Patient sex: M
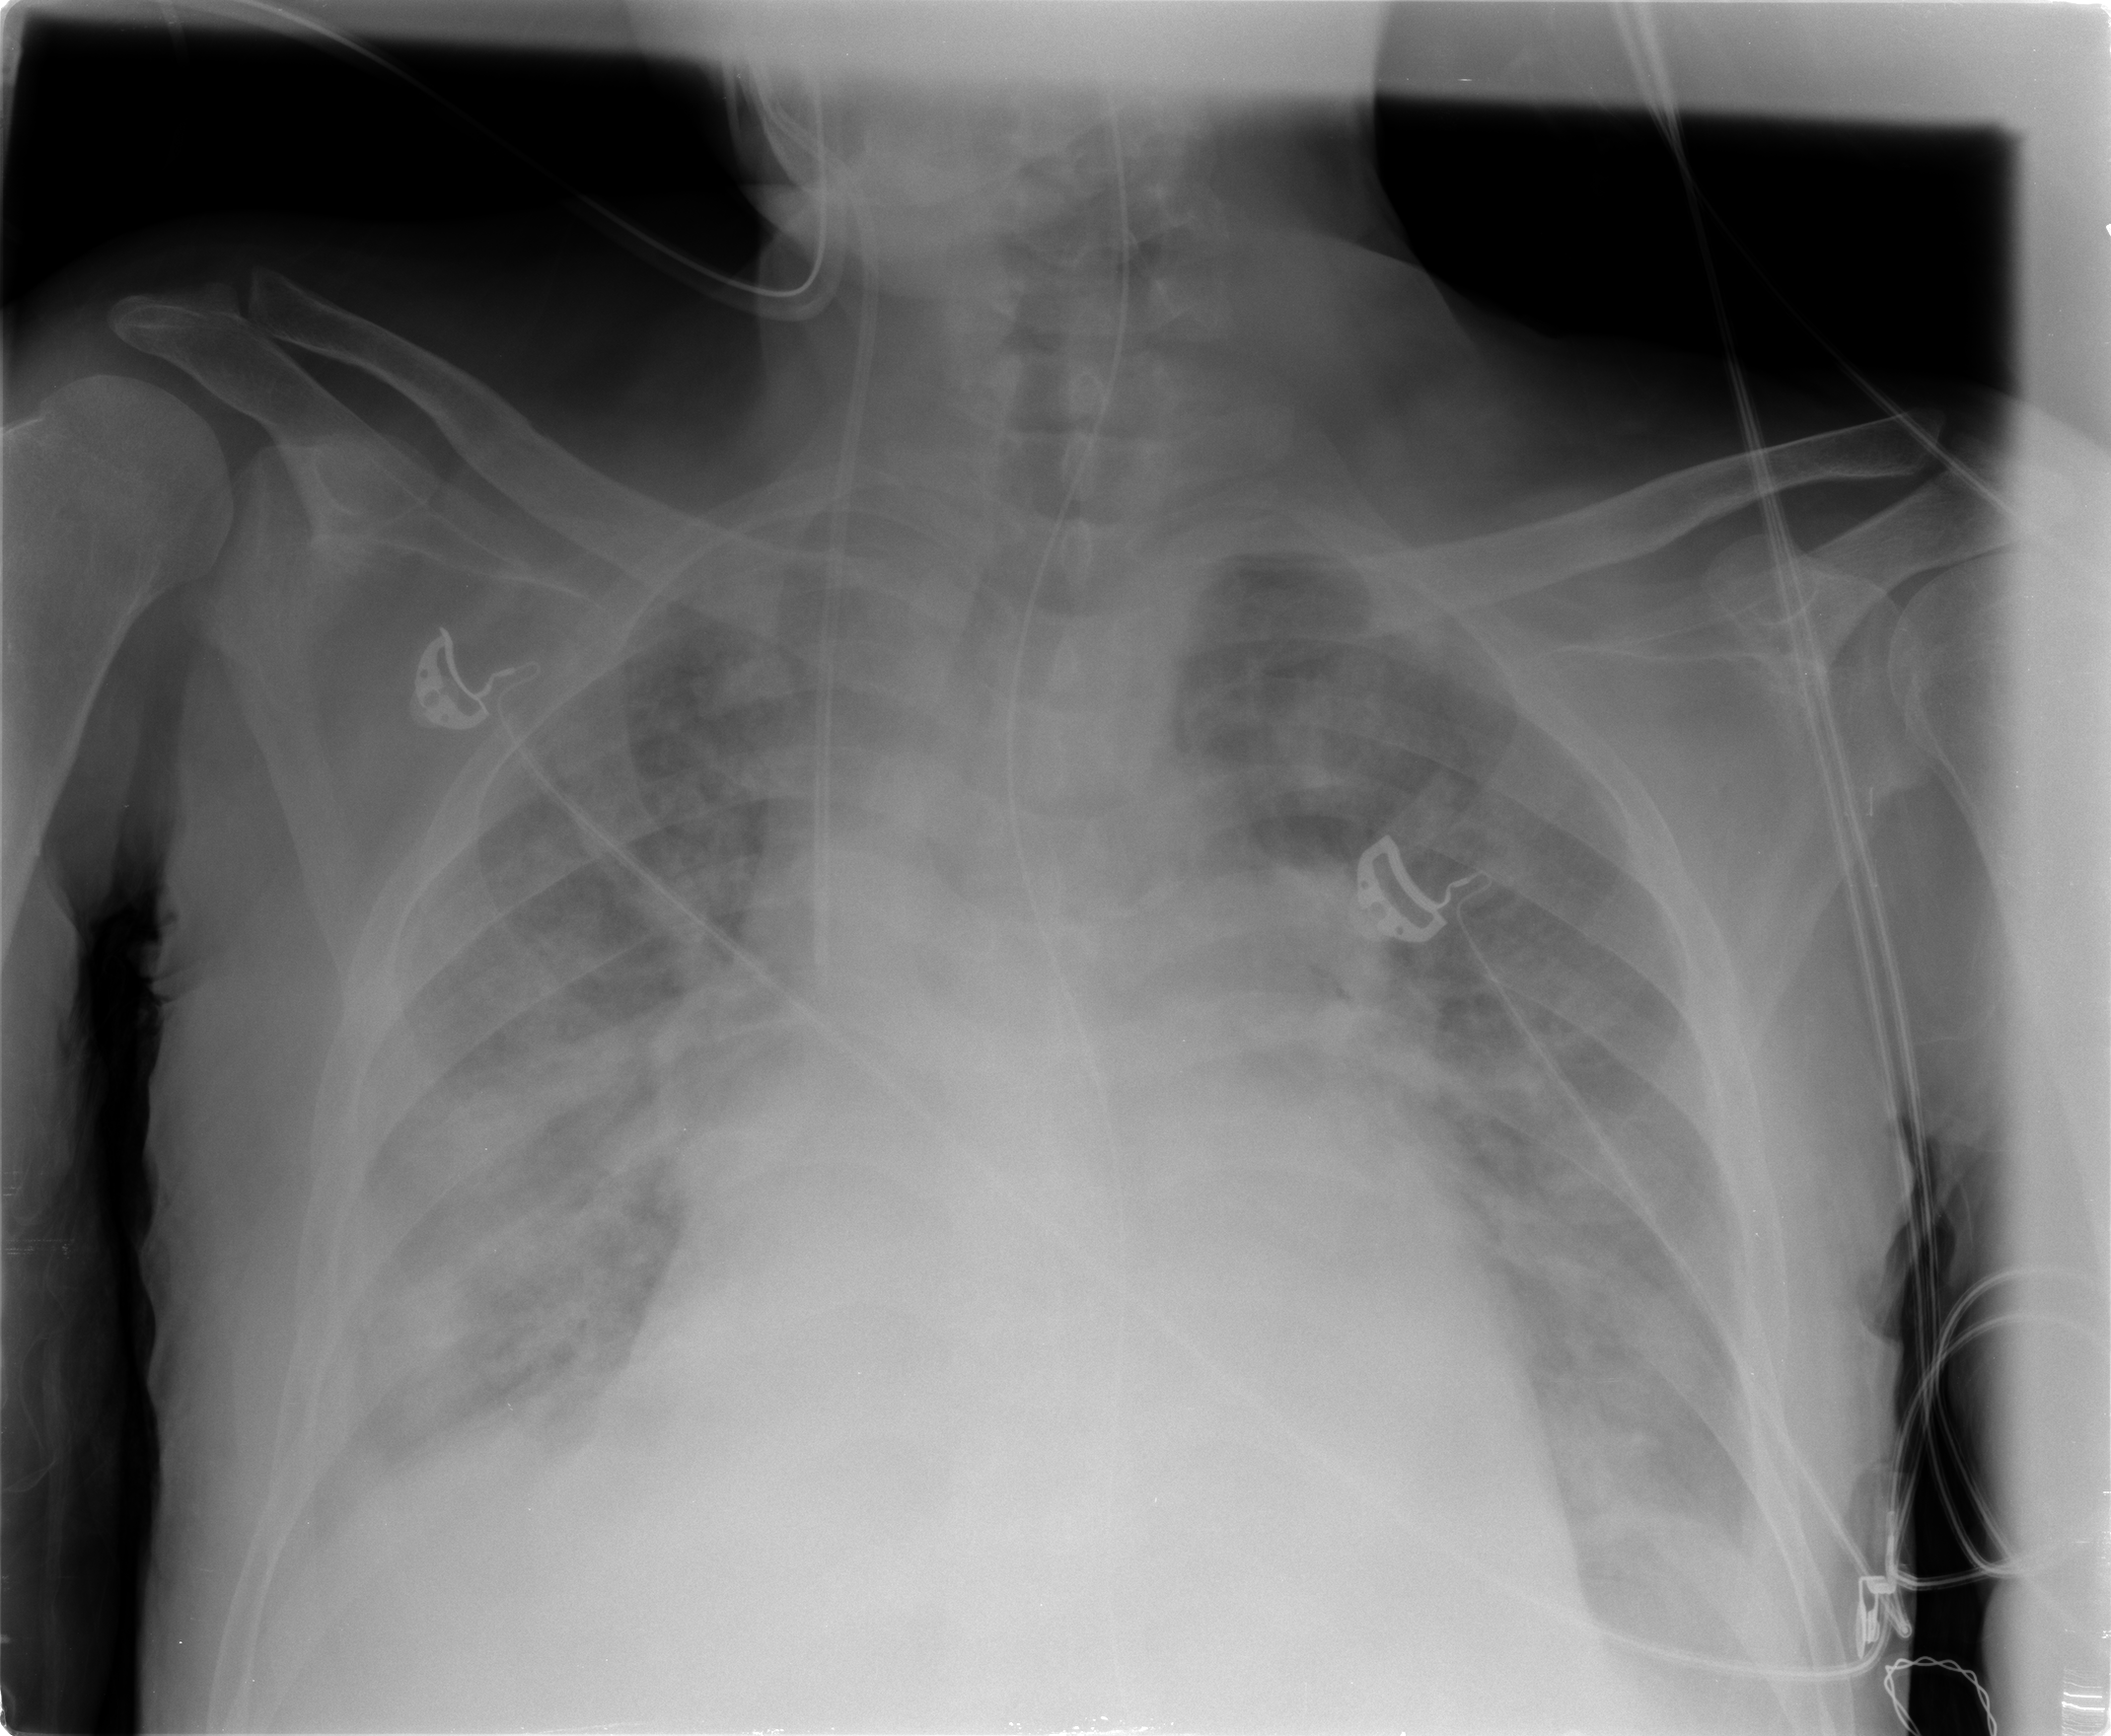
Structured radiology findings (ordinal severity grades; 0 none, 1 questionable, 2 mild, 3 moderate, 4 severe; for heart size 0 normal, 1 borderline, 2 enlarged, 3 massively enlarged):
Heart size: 2
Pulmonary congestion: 2
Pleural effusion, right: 3
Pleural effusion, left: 2
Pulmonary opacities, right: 3
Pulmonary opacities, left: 3
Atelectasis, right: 3
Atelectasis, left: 1